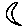
Label: moon